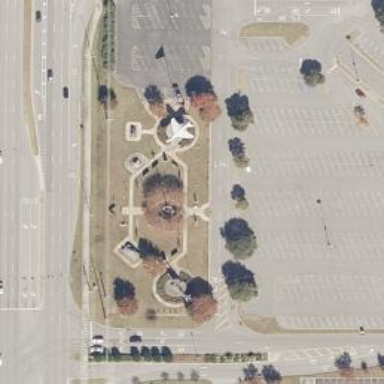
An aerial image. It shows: Historic memorial.